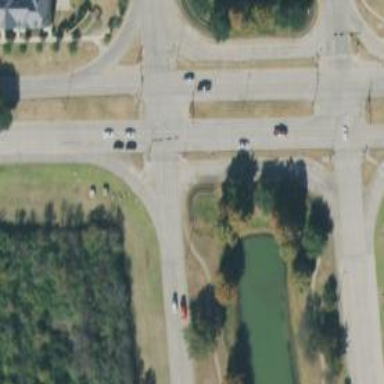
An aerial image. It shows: Secondary link road.